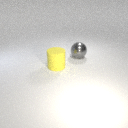
large yellow rubber cylinder in front of large gray metal sphere